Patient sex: M
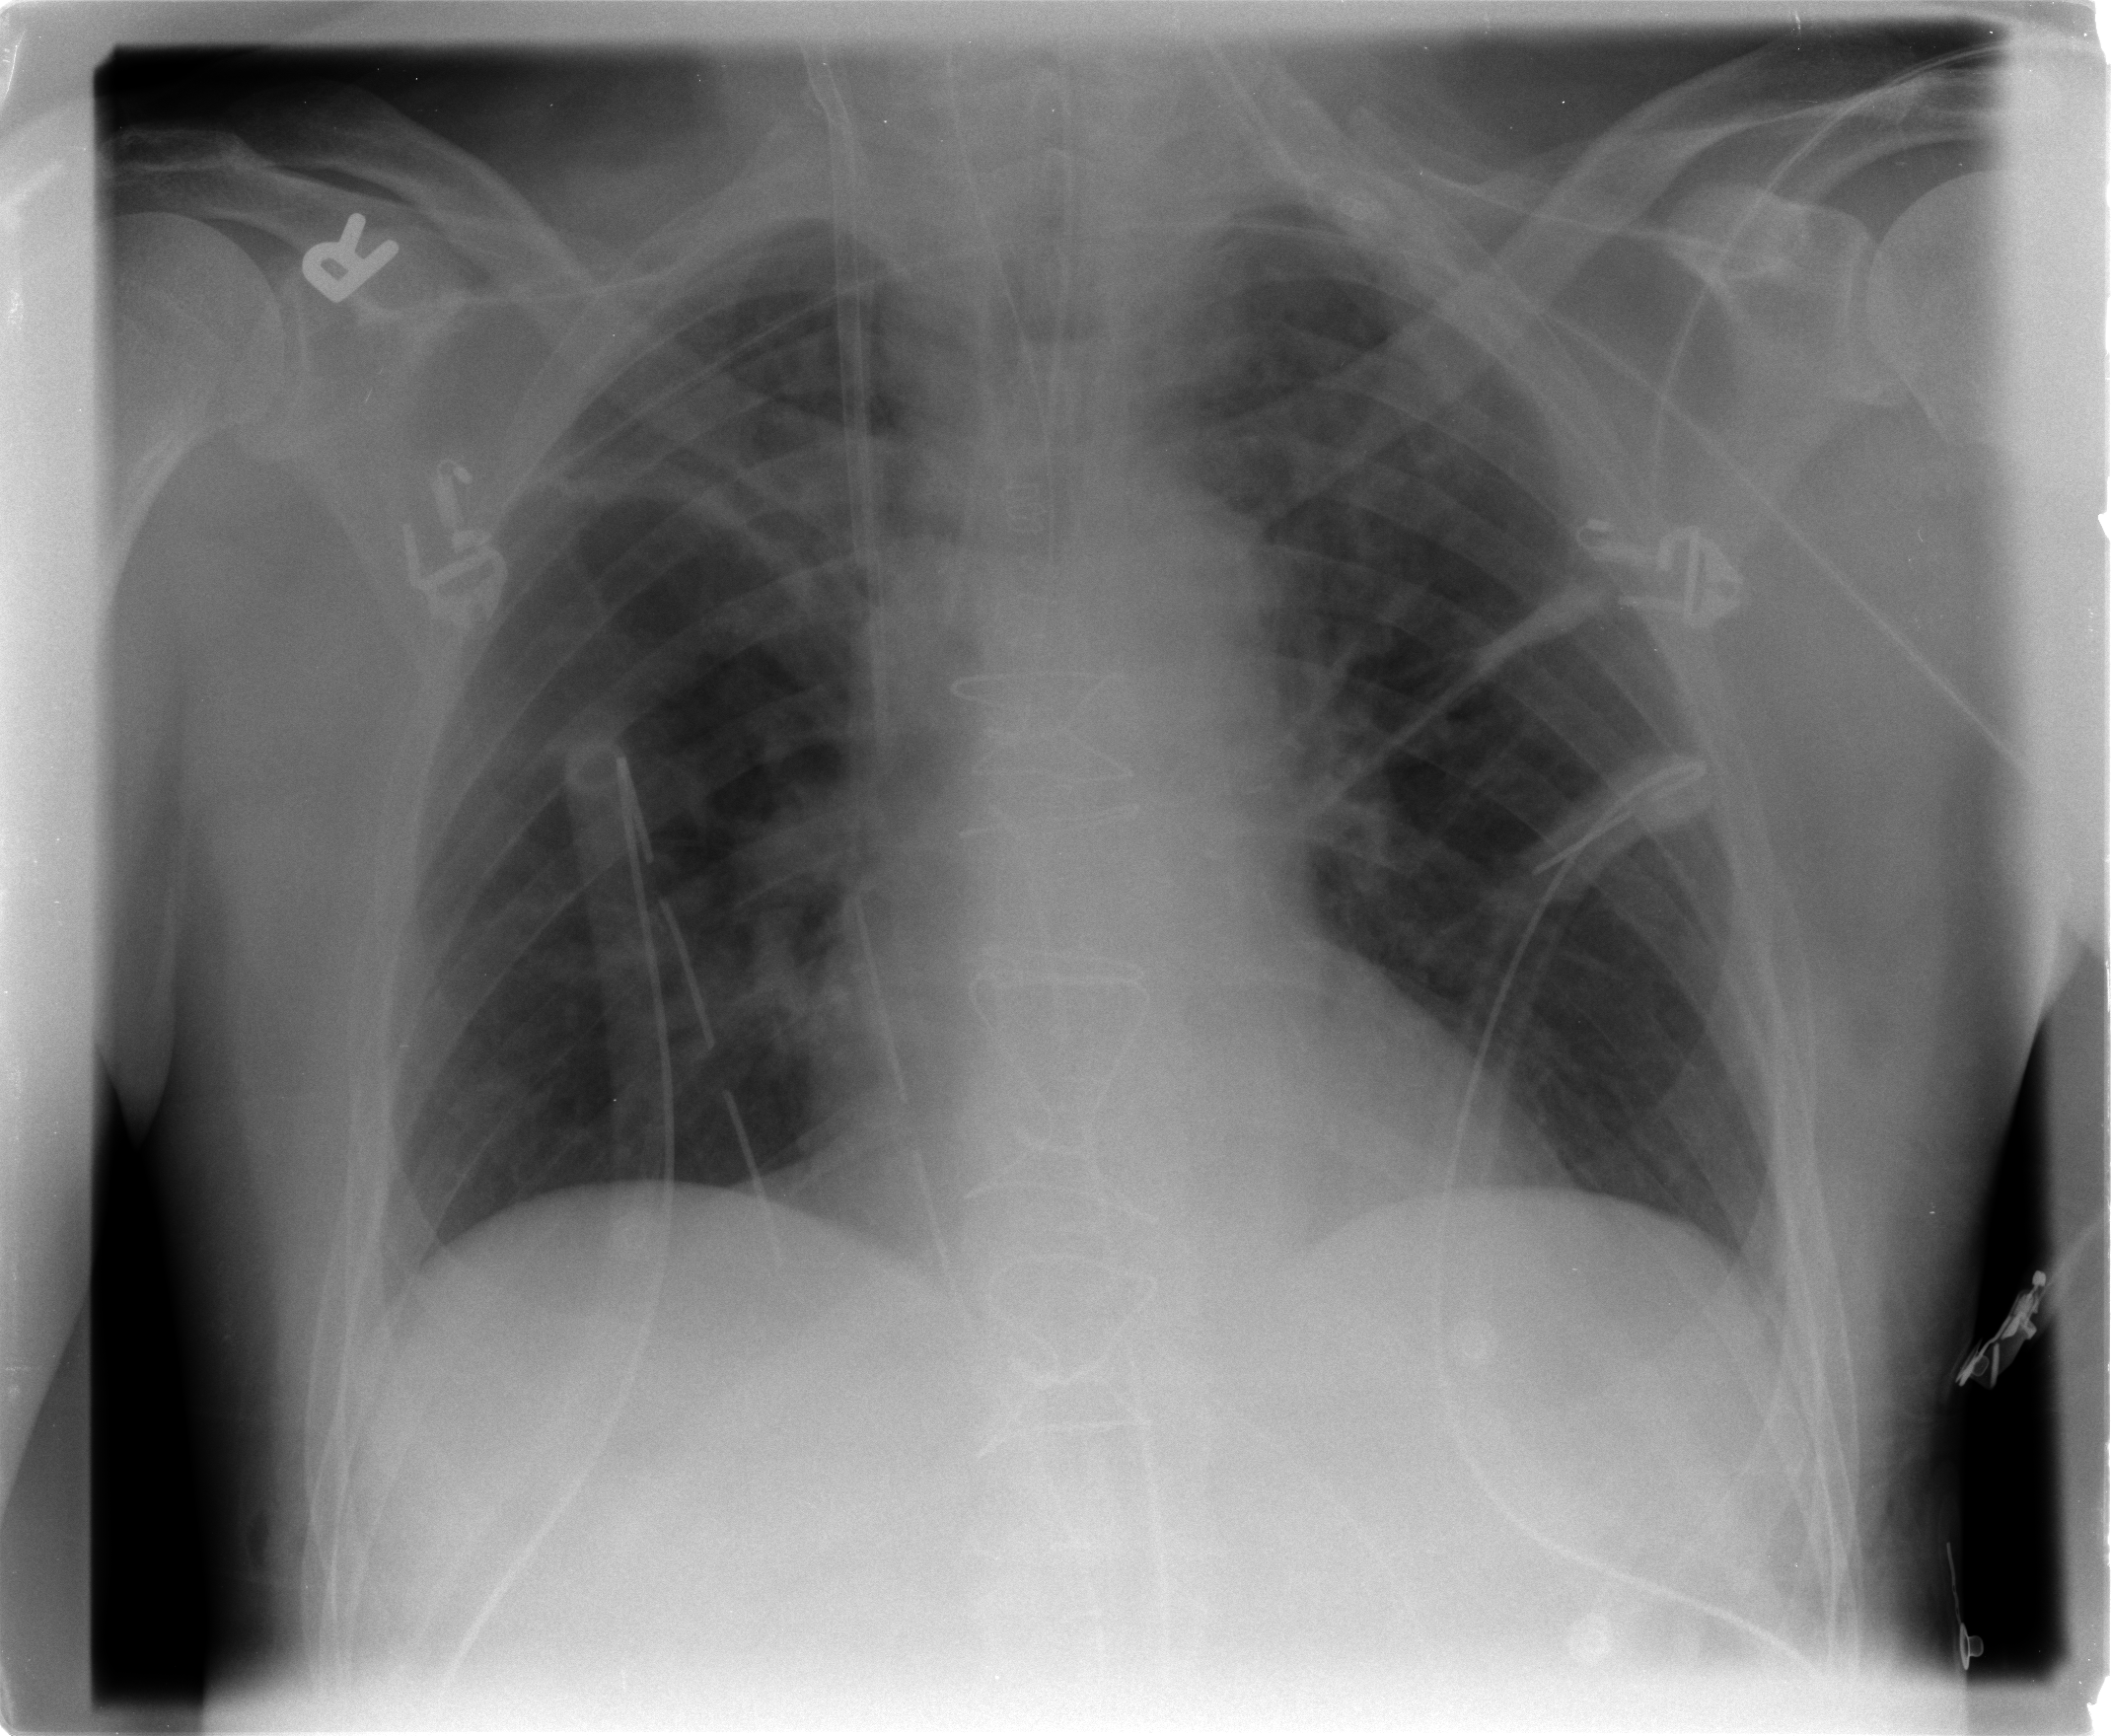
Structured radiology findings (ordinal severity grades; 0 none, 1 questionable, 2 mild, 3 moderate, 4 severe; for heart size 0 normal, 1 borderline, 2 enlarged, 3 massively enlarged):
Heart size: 0
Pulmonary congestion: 2
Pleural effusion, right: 0
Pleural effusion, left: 0
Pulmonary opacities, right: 0
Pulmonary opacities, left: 0
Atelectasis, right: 2
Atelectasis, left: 2